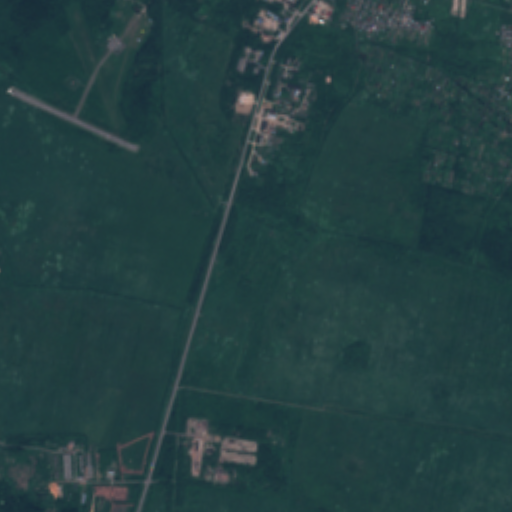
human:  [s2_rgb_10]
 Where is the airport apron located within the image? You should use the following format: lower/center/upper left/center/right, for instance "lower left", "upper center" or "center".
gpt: The airport apron is located in the upper left of the image.
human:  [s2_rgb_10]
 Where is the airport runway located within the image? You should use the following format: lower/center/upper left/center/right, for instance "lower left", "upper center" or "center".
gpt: The airport runway is located in the upper left of the image.
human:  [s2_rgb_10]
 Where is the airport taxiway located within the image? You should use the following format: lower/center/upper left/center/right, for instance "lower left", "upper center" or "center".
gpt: The airport taxiway is located in the upper left of the image.
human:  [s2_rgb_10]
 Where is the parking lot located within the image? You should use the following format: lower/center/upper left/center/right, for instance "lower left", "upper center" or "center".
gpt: The parking lot is located in the lower left of the image.
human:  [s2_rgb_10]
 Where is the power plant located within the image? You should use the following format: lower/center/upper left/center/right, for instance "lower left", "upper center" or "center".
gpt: There is no power plant in the image.